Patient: sex F, age 61
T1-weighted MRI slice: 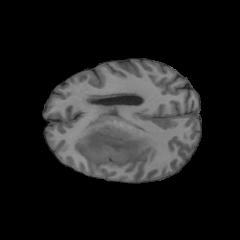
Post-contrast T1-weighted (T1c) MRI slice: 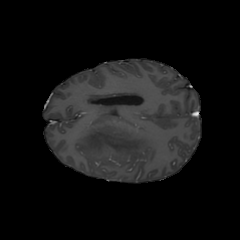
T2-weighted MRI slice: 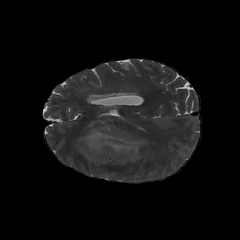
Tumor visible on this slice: yes
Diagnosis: Glioblastoma, IDH-wildtype
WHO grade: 4